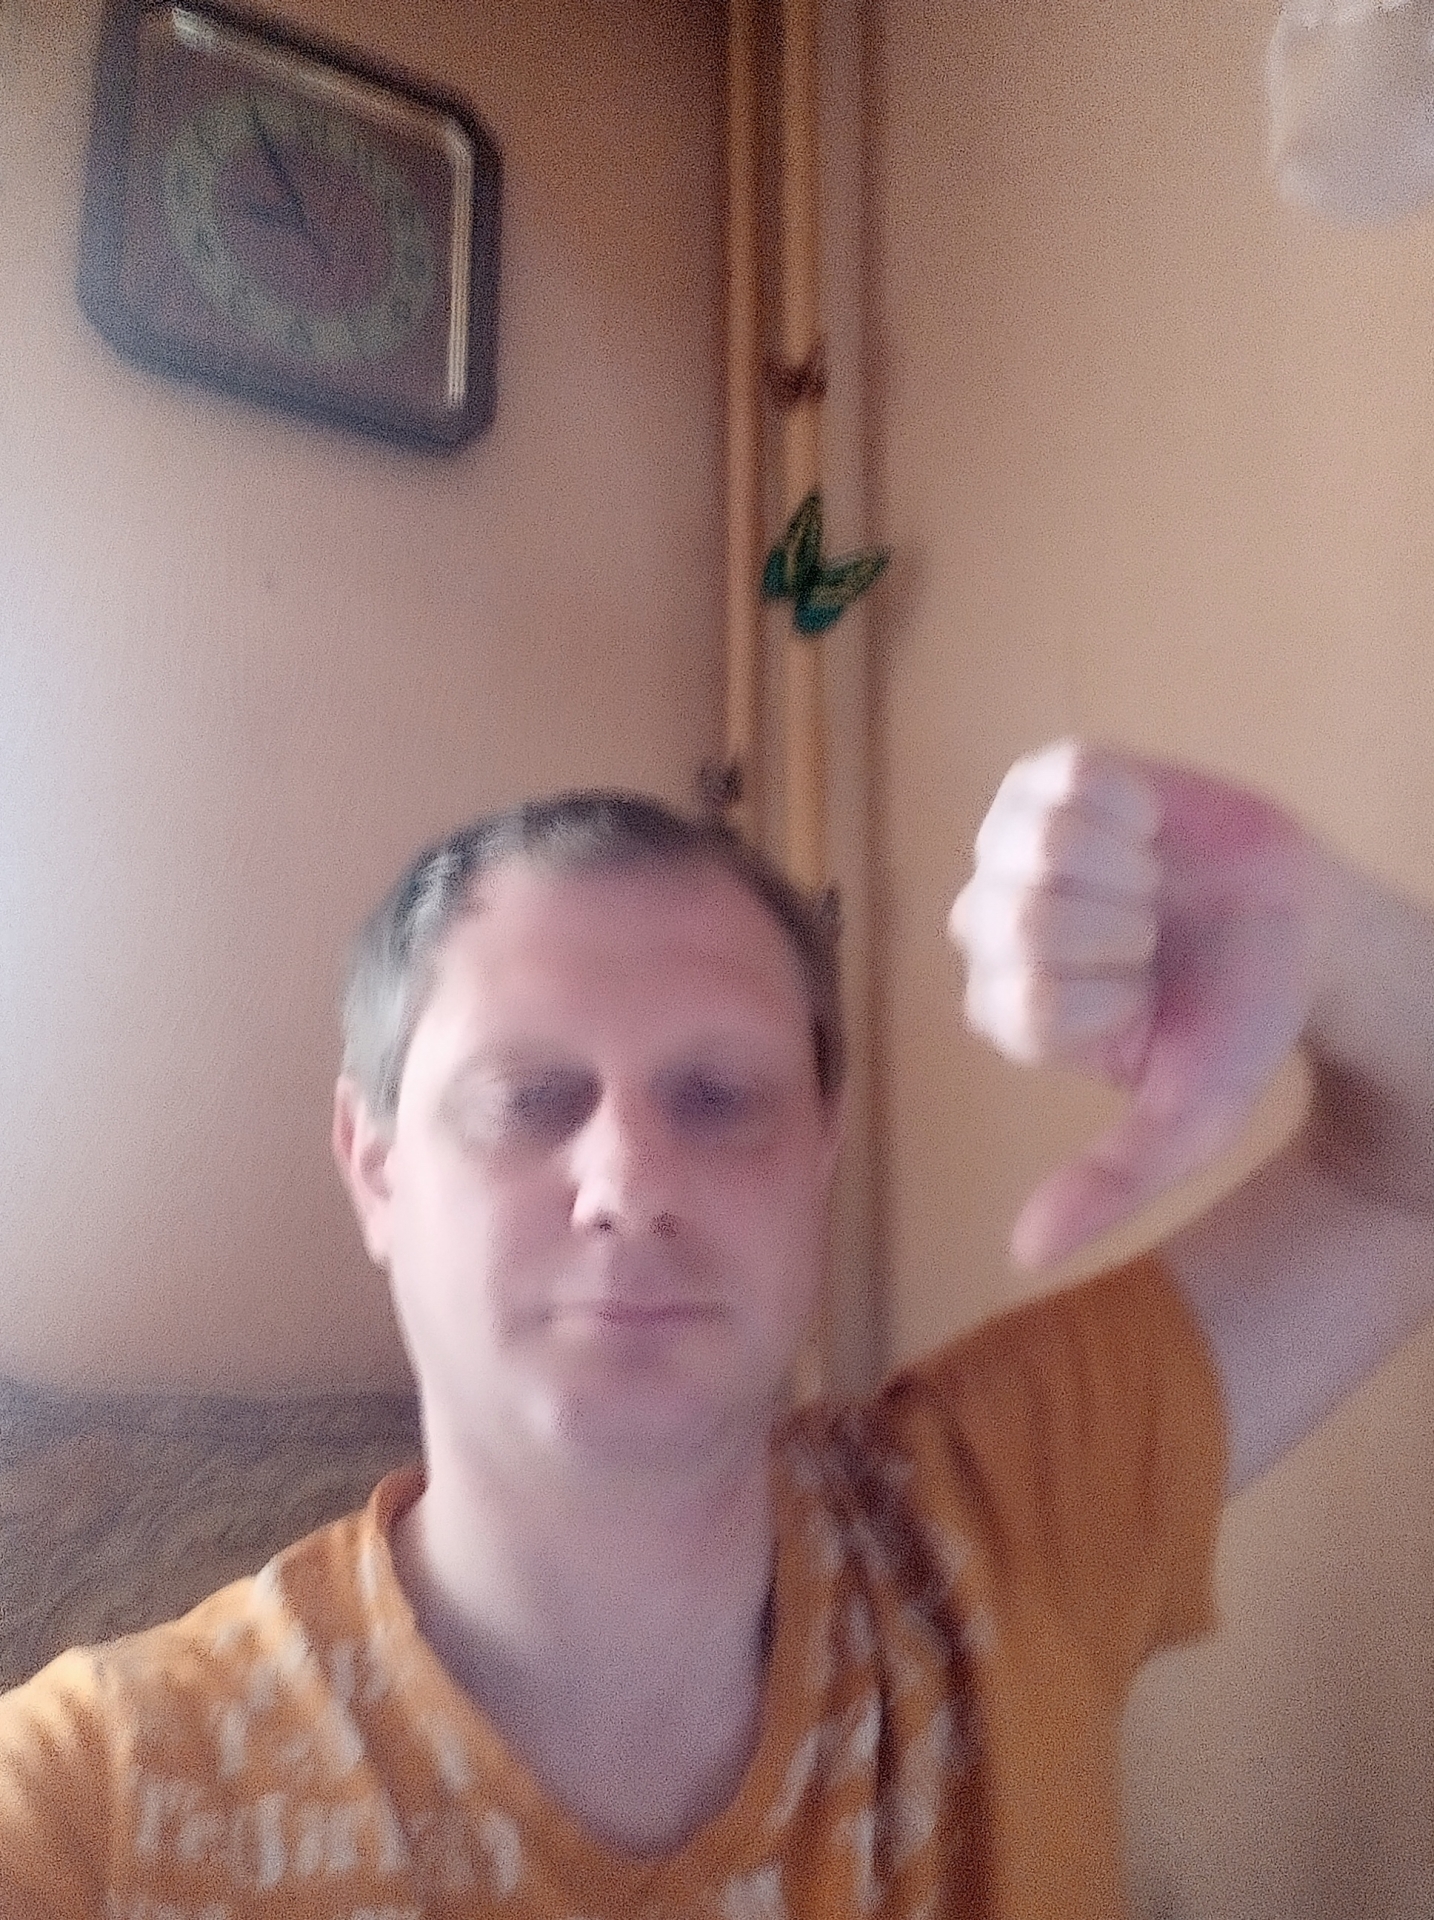
Label: noise